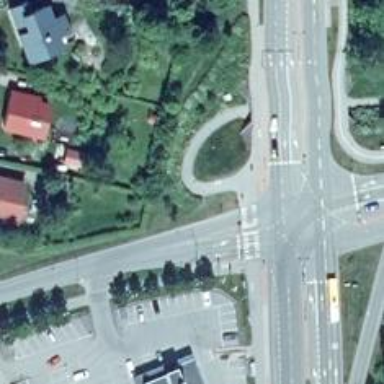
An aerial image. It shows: Road with "give way" sign.